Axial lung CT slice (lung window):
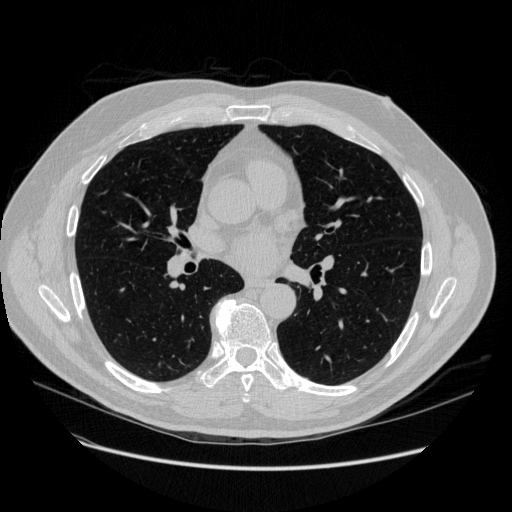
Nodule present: no